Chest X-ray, AP view. Patient: 37 years old, sex M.
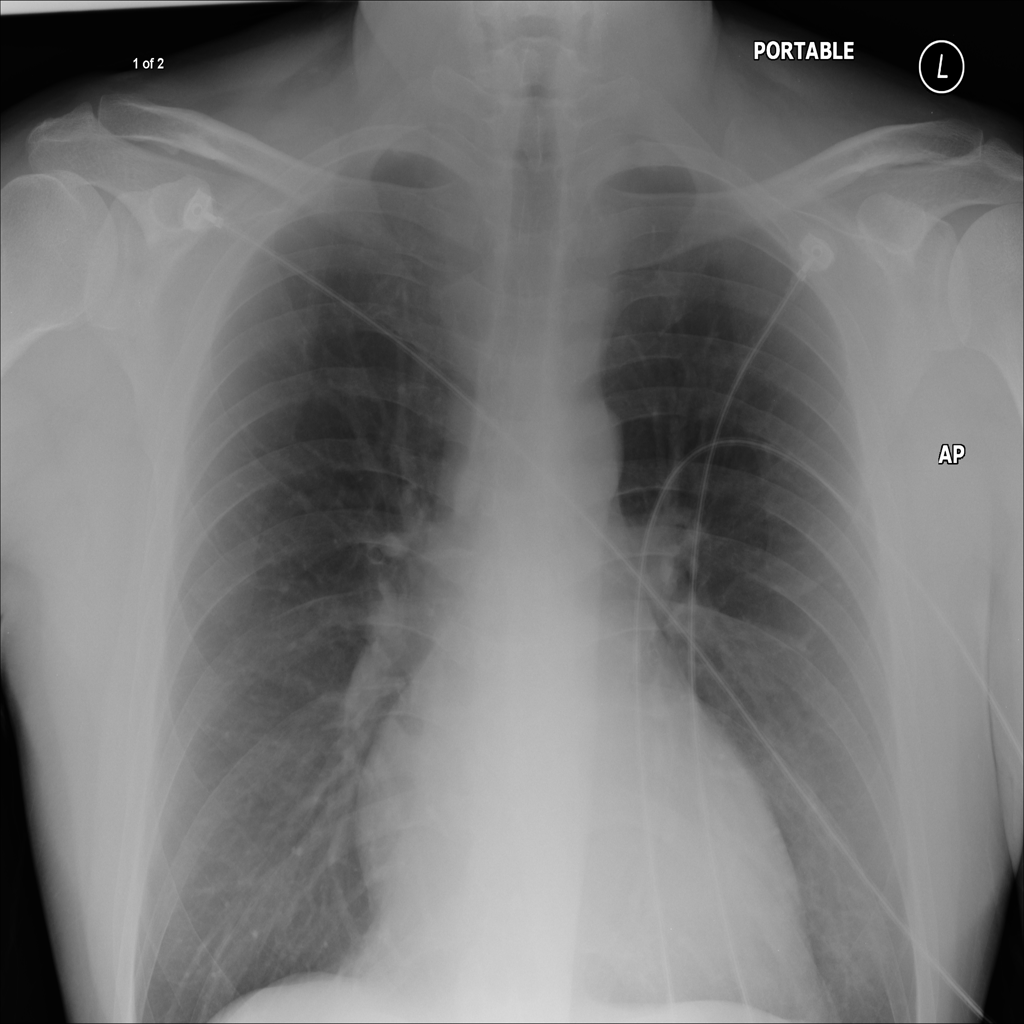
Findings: No Finding